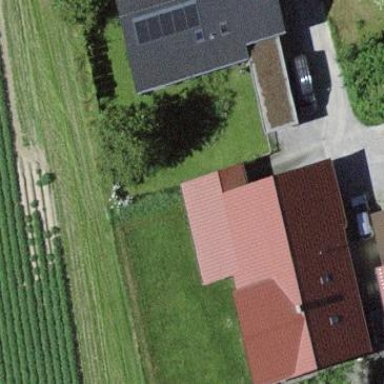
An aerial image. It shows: Farm building.